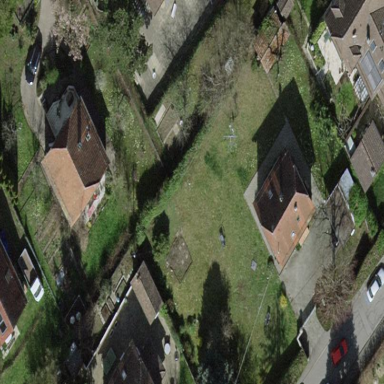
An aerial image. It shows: Garden enclosed by fence.